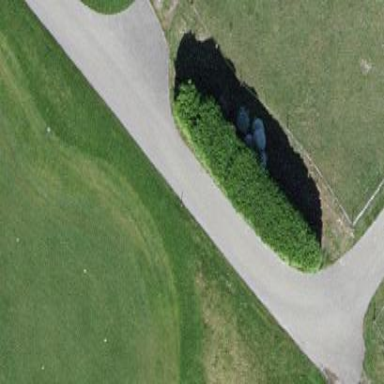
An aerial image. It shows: Rough area in golf course.